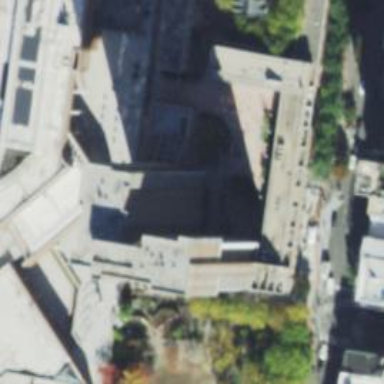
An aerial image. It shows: Building with flat concrete roof.